Field crop: maize
Growth stage: 2
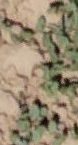
Species: convolvulus